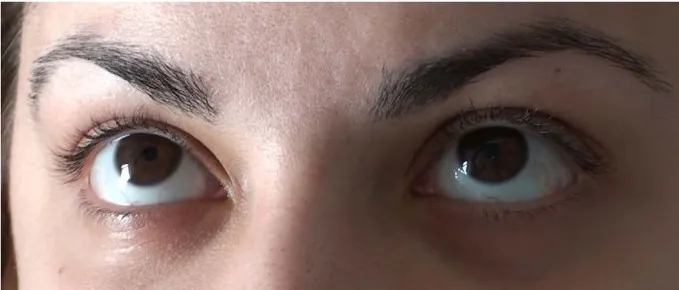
Responded positively to an intravenous test dose of 9 mg edrophonium chloride. Suggesting that double vision was caused by ocular manifestation of myasthenia gravis.
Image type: medical_photograph (other_medical_photograph)